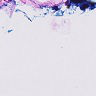
Metastatic tissue present: no